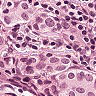
Metastatic tissue present: yes